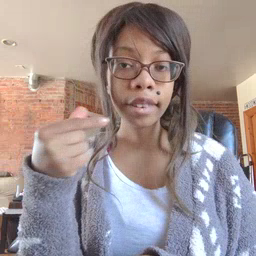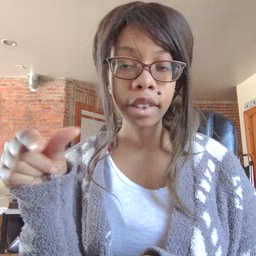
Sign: green